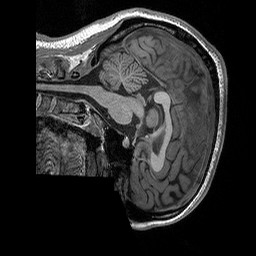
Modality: T1w
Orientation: sagittal
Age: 22
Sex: female
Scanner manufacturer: siemens
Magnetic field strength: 3 T
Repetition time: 2.3 s
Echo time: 0.00298 s